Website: home-depot
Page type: billing-address
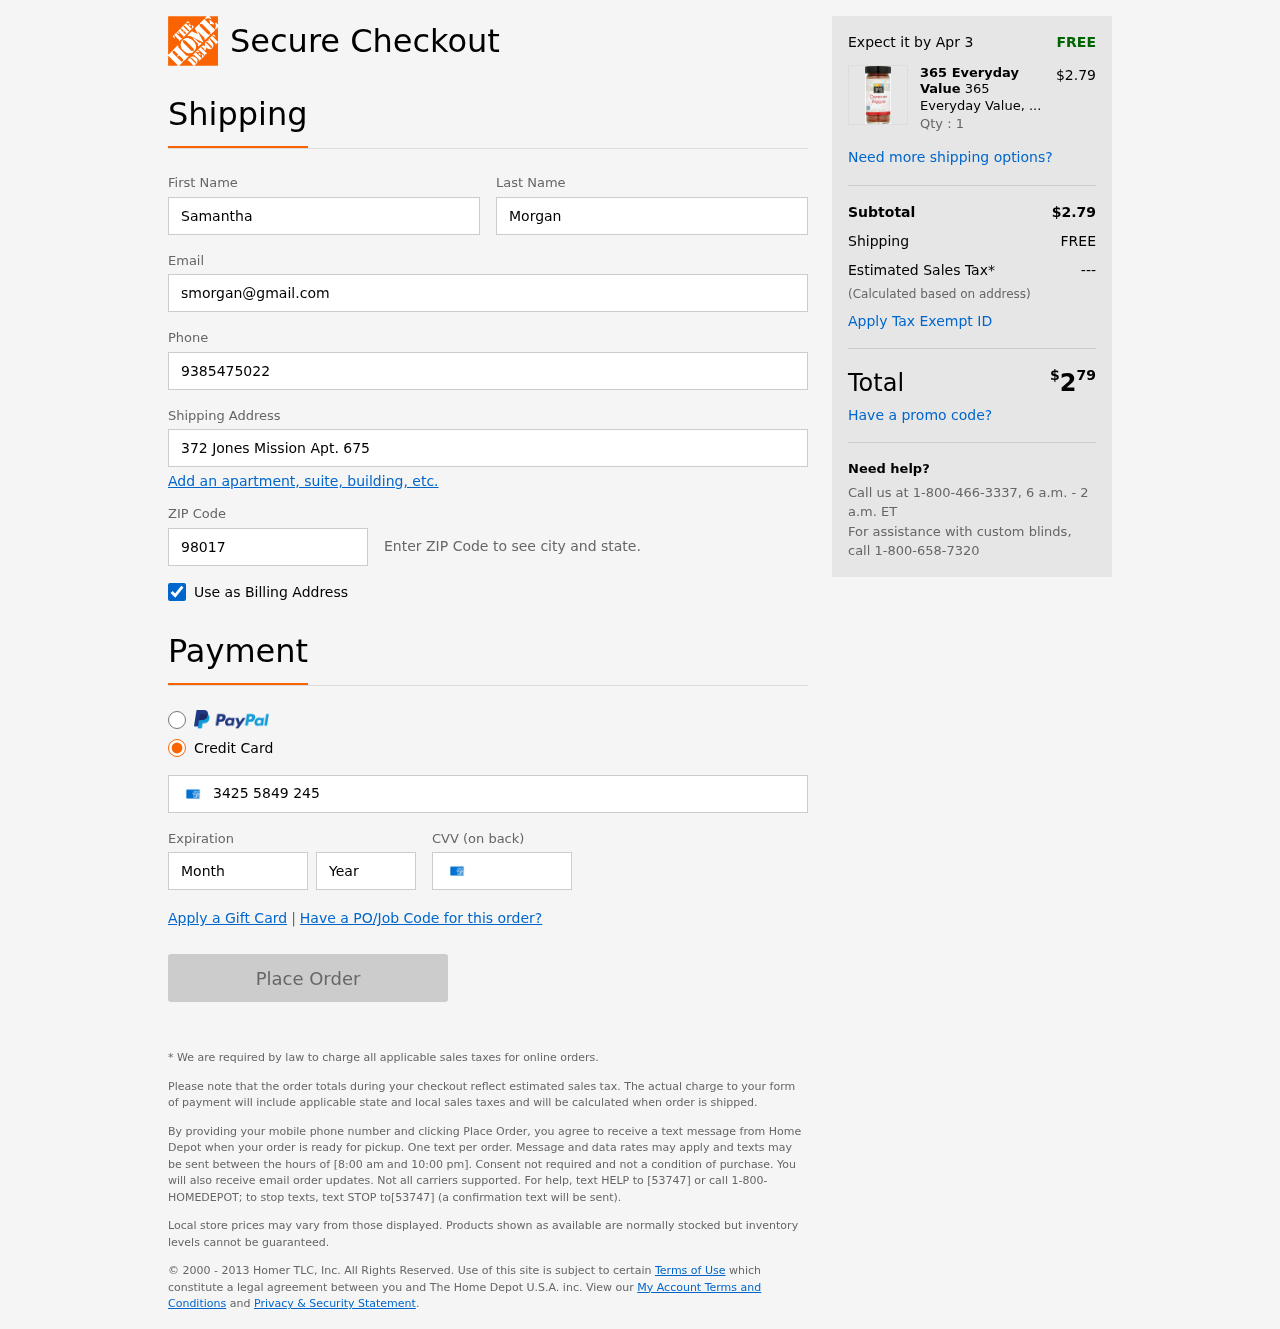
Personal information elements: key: PII_FIRSTNAME
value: Samantha
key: PII_LASTNAME
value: Morgan
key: PII_EMAIL
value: smorgan@gmail.com
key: PII_PHONE
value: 9385475022
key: PII_STREET
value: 372 Jones Mission Apt. 675
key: PII_POSTCODE
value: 98017
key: PII_CARD_NUMBER
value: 3425 5849 2455 260
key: PII_CARD_EXPIRY_MONTH
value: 02
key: PII_CARD_CVV
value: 2739
Product elements: key: PRODUCT1_BRAND
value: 365 Everyday Value
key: PRODUCT1_NAME
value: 365 Everyday Value, Cayenne Pepper, 1.76 oz
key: PRODUCT1_PRICE
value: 2.79
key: PRODUCT1_QUANTITY
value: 1
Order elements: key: ORDER_DELIVERY_DATE
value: Apr 3
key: ORDER_SUBTOTAL
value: $2.79
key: ORDER_SHIPPING_COST
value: FREE
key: ORDER_TAX
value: ---
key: ORDER_TOTAL2
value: $279